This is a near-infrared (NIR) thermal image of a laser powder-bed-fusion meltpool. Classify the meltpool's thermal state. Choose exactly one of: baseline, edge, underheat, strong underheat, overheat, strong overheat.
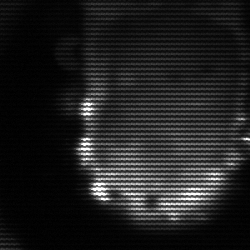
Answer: baseline